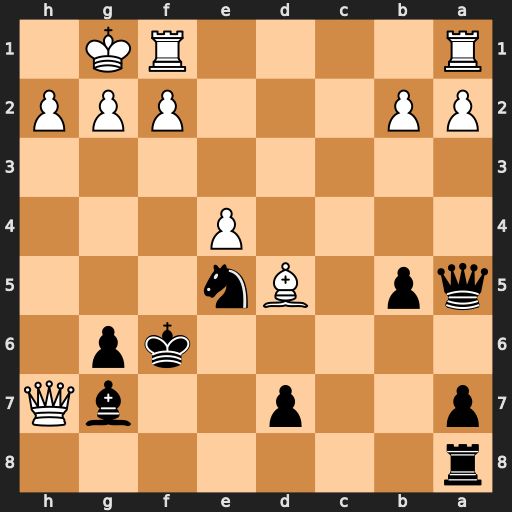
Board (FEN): r7/p2p2bQ/5kp1/qp1Bn3/4P3/8/PP3PPP/R4RK1
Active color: b
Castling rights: -
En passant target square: -
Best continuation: Rh8 Qxh8 Bxh8